Question: I am adding a 'tableView' to a 'viewController' which has custom size ie I am defining its frame.
I haven't set its delegate since I don't want the tableView to perform any actions .even if I set it , the errors are the same.Now this 'tableView' is populated by an 'array' of images .When I run the app it throws the[__NSCFConstantString size] exception.
Here is what I am doing

This is the tableView datasource defined in 'viewDidLoad'.
'''
menuArray = [[NSArray alloc]initWithObjects:@"icone_what1c.jpg",@"icone_what3c.jpg", @"icone_what2c.jpg",@"icone_what4c.jpg" ,nil];
'''
And 'tableView' datasource methods.
'''
- (NSInteger)tableView:(UITableView *)tableView numberOfRowsInSection:(NSInteger)section
{
return [menuArray count];
}
- (UITableViewCell *)tableView:(UITableView *)tableView cellForRowAtIndexPath:(NSIndexPath *)indexPath
{
static NSString *cellIdentifier = @"Cell";
UITableViewCell *cell = [tableView dequeueReusableCellWithIdentifier:cellIdentifier];
if (cell == nil) {
cell = [[UITableViewCell alloc]initWithStyle:UITableViewCellStyleDefault reuseIdentifier:cellIdentifier];
}
cell.imageView.image = [menuArray objectAtIndex:indexPath.row];
return cell;
}
'''
And this is the summary of the exception.
'''
[__NSCFConstantString size]: unrecognized selector sent to instance 0x1e25c
Terminating app due to uncaught exception 'NSInvalidArgumentException', reason: '-[__NSCFConstantString size]: unrecognized selector sent to instance 0x1e25c'
*** First throw call stack:
(
0 CoreFoundation 0x01ce85e4 __exceptionPreprocess + 180
1 libobjc.A.dylib 0x018d88b6 objc_exception_throw + 44
2 CoreFoundation 0x01d85903 -[NSObject(NSObject) doesNotRecognizeSelector:] + 275
3 CoreFoundation 0x01cd890b ___forwarding___ + 1019
4 CoreFoundation 0x01cd84ee _CF_forwarding_prep_0 + 14
5 UIKit 0x0059343f -[UIImageView setImage:] + 389
6 AirMapp 0x0000f187 -[MainViewController tableView:cellForRowAtIndexPath:] + 375
7 UIKit 0x0052cd2f -[UITableView _createPreparedCellForGlobalRow:withIndexPath:] + 412
8 UIKit 0x0052ce03 -[UITableView _createPreparedCellForGlobalRow:] + 69
9 UIKit 0x00511124 -[UITableView _updateVisibleCellsNow:] + 2378
10 UIKit 0x005245a5 -[UITableView layoutSubviews] + 213
11 UIKit 0x004a8dd
'''
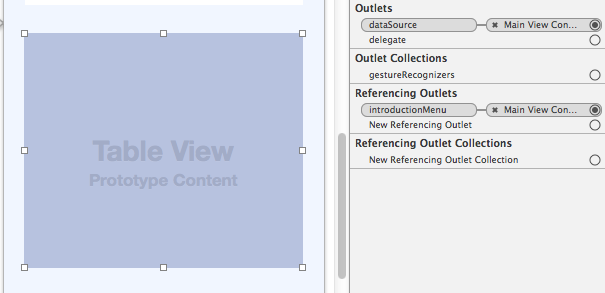
Answer: Change this line
'''
cell.imageView.image = [menuArray objectAtIndex:indexPath.row];
'''
to
'''
cell.imageView.image = [UIImage imageNamed:[menuArray objectAtIndex:indexPath.row]];
'''